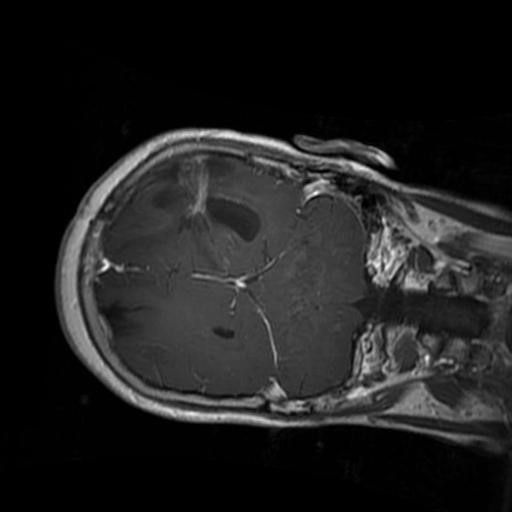
Label: brain_glioma